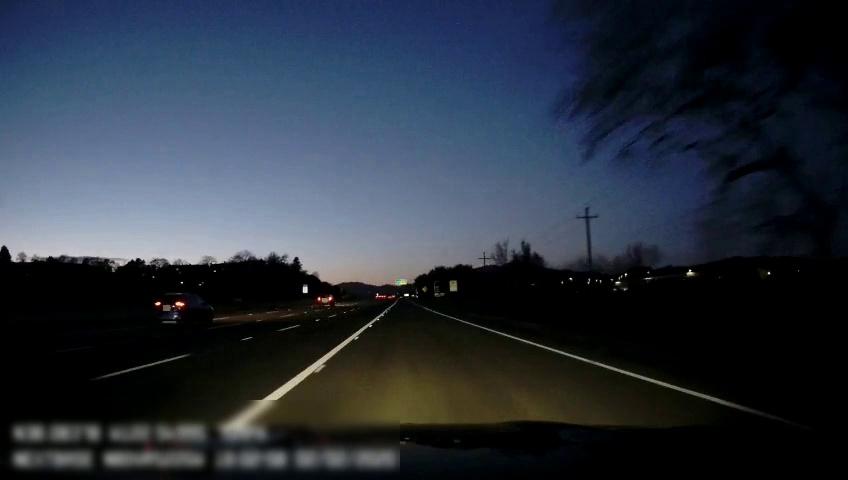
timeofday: Dusk/Dawn/Twilight
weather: Other
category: Drivable Space
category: Vehicles | SUV
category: Vehicles | SUV
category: Lanes | Alternate Lane
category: Lanes | Alternate Lane
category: Lanes | Alternate Lane
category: Lanes | Alternate Lane
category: Lanes | Alternate Lane
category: Traffic | Signs
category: Traffic | Signs
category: Traffic | Signs
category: Traffic | Signs